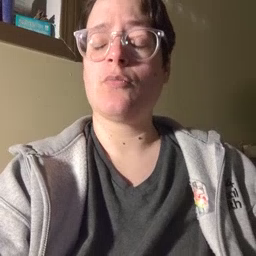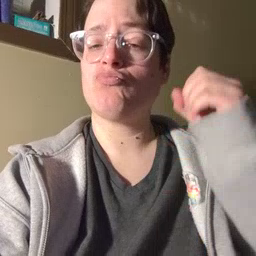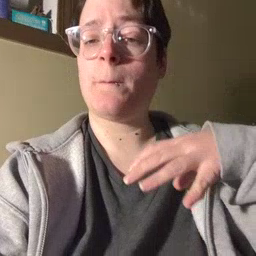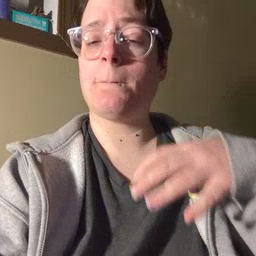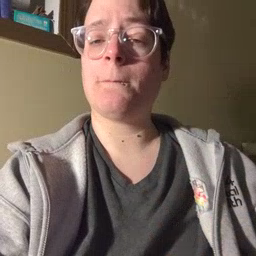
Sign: drop